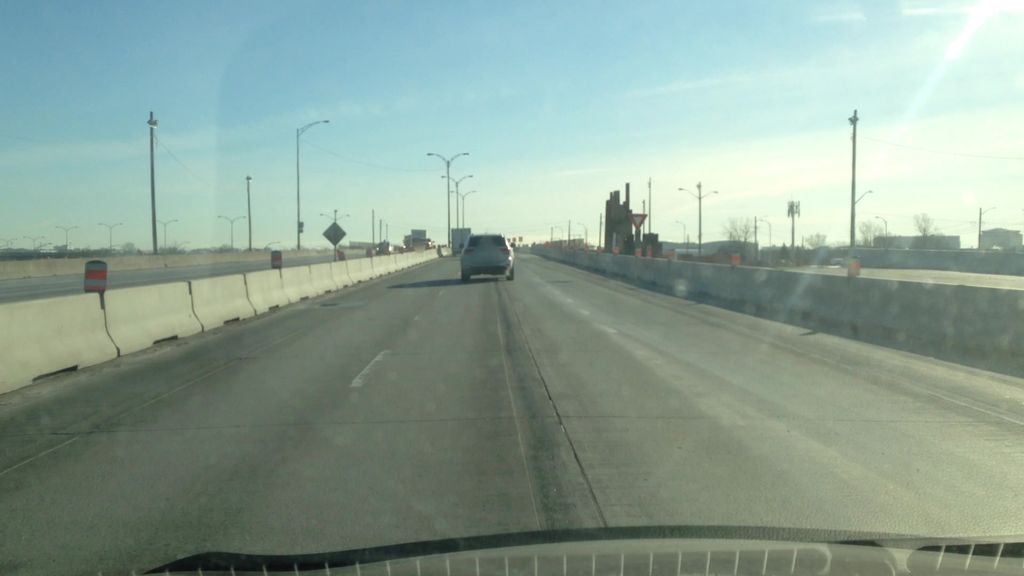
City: montreal